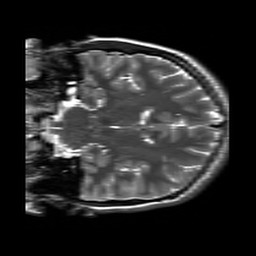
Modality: T2w
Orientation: coronal
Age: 21
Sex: female
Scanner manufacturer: siemens
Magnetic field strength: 3 T
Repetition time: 8.53 s
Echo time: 0.091 s